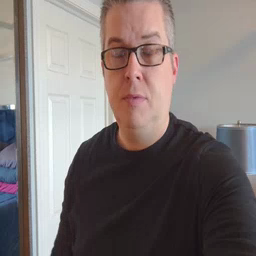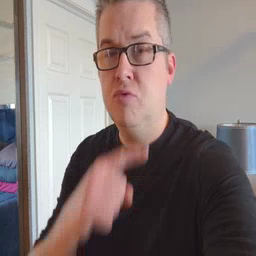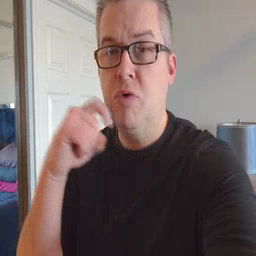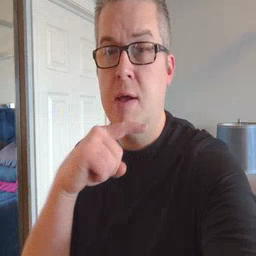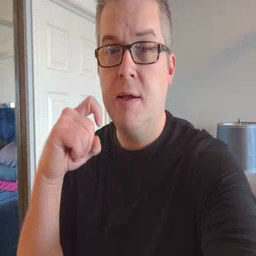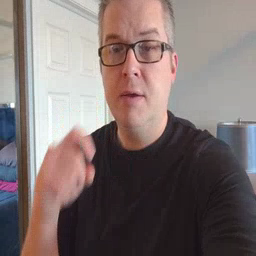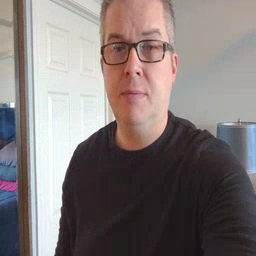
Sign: dryer